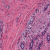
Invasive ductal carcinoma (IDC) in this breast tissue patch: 1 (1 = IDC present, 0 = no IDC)